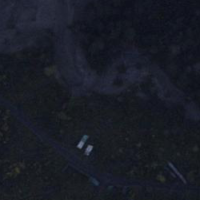
EUNIS habitat code: 44
Species observed at this site:
Rubus saxatilis